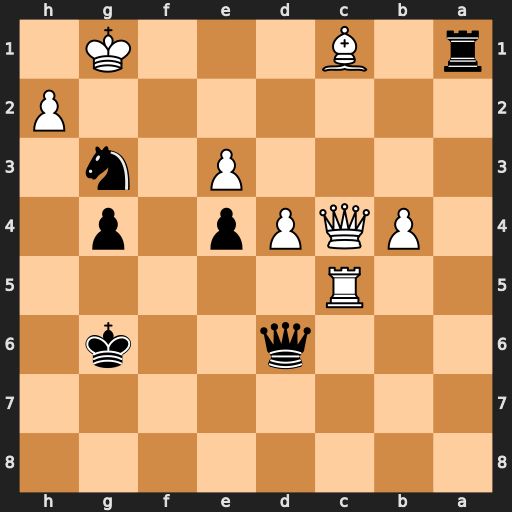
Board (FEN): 8/8/3q2k1/2R5/1PQPp1p1/4P1n1/7P/r1B3K1
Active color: b
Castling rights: -
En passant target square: -
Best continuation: Rxc1+ Qxc1 Ne2+ Kg2 Nxc1